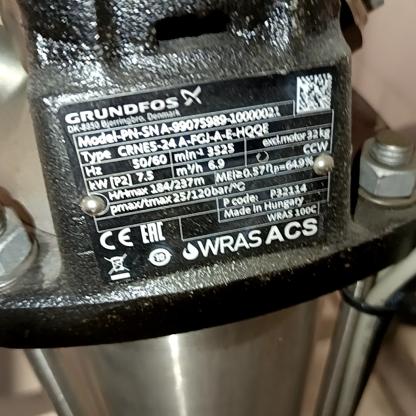
Klasa: tabliczka-znamionowa